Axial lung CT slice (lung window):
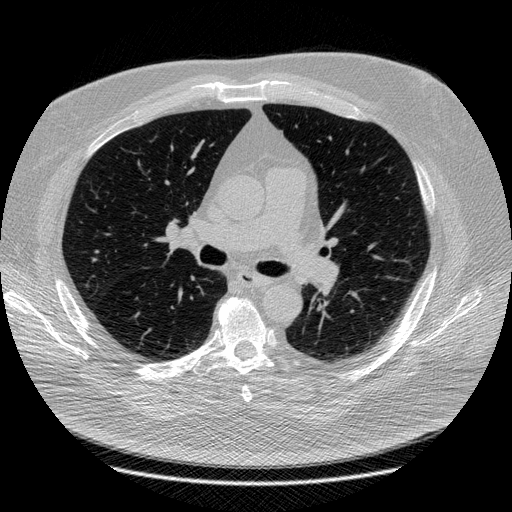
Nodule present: no